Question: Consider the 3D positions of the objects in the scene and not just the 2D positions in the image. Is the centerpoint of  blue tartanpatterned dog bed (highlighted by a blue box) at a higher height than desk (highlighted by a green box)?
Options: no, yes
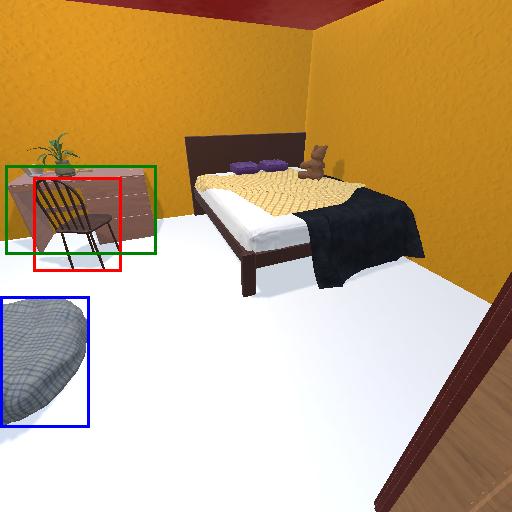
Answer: no